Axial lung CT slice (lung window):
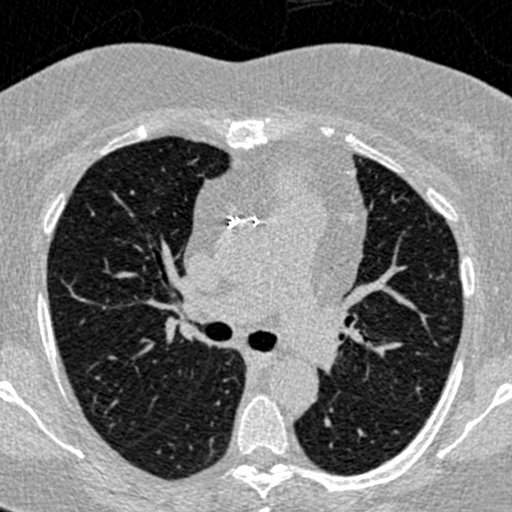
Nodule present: no